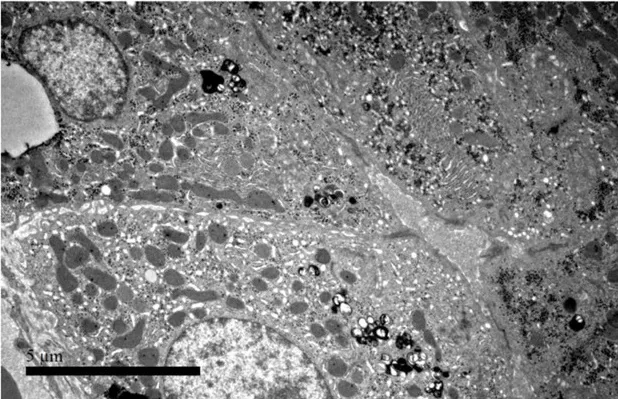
Electron microscopy of liver biopsy. (B) Part of the capillary bile duct is dilated; a large number of microvillous and lysosomes are visible (9,000 x, scale bar: 5 mum).
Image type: pathology (h&e)